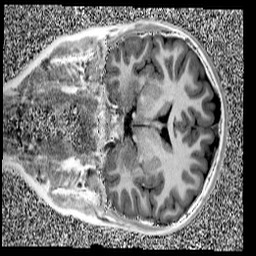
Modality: UNIT1
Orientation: coronal
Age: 10
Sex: female
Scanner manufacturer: siemens
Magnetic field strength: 3 T
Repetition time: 4 s
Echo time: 0.00299 s